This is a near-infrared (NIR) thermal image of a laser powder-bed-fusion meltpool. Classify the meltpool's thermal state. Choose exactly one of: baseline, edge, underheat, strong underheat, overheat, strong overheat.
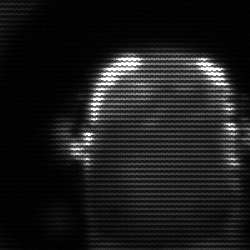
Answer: baseline